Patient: sex M, age 59
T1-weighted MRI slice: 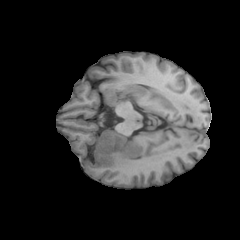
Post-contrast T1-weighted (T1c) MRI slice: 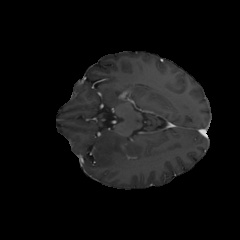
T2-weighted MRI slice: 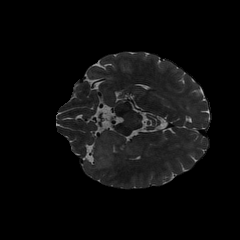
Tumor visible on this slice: yes
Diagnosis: Astrocytoma, IDH-wildtype
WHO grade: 3